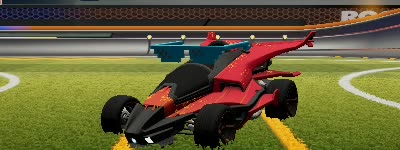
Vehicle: aftershock